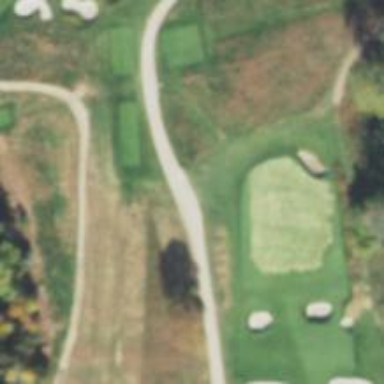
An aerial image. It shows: View of golf hole.